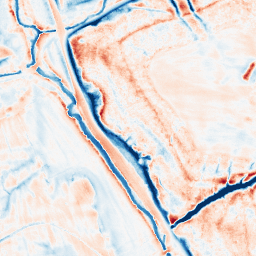
Category: classical
Decomposition family: gaussian_anisotropic
Decomposition parameters: sigma_x: 5
sigma_y: 5
Upsampling method: cubic_catmull_rom
Upsampling parameters: scale: 8
Upsampling scale: 8